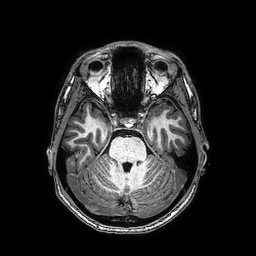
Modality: T1w
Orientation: coronal
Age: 26
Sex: male
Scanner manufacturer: philips
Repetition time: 0.008138 s
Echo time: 0.00373 s